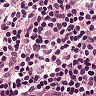
Metastatic tissue present: no